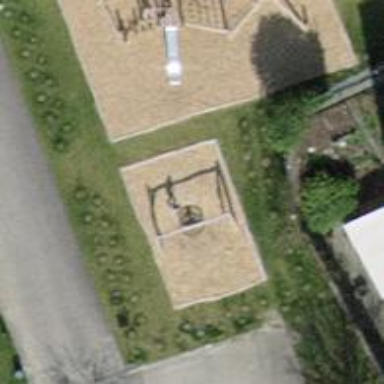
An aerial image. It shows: Playground featuring basket swing.